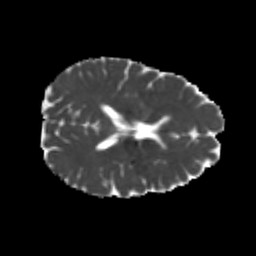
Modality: MD
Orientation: axial
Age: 25
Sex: female
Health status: healthy
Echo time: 0.074 s